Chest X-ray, AP view. Patient: 18 years old, sex F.
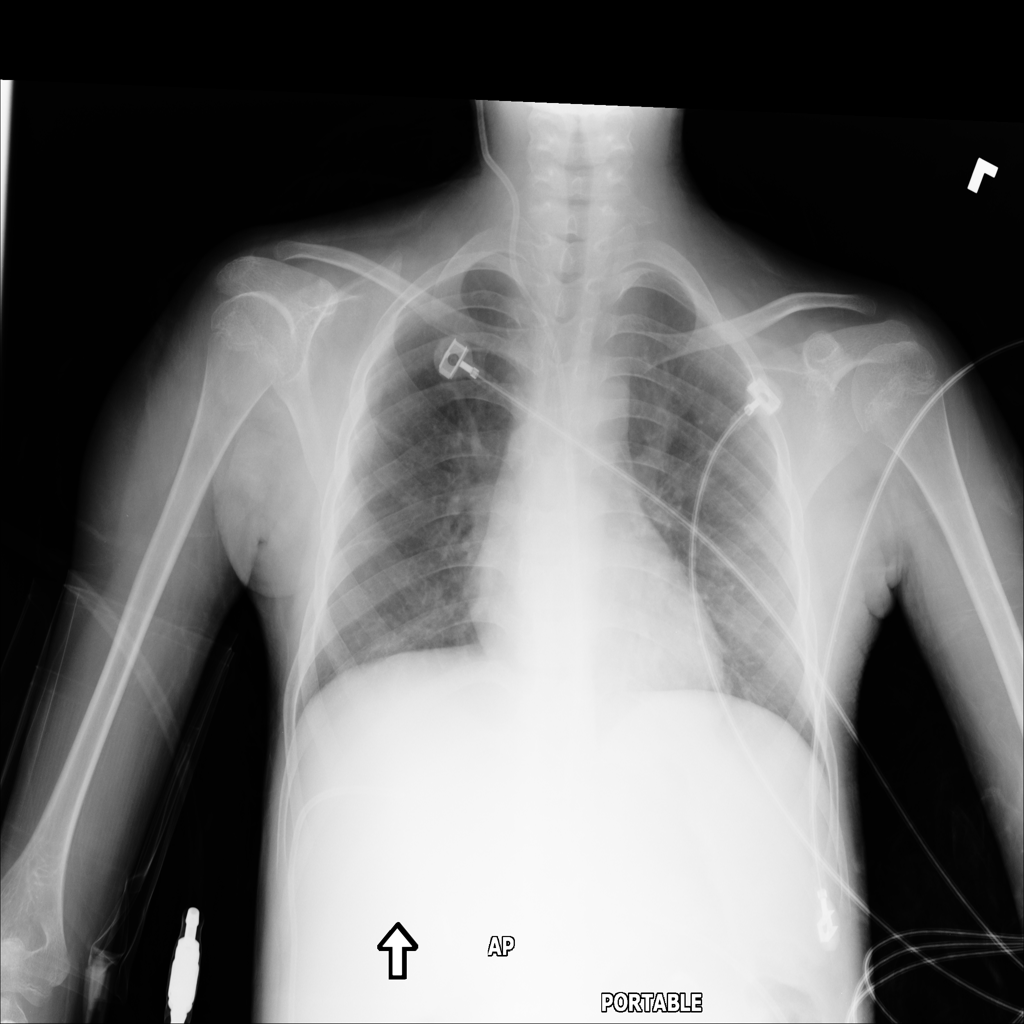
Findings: Infiltration